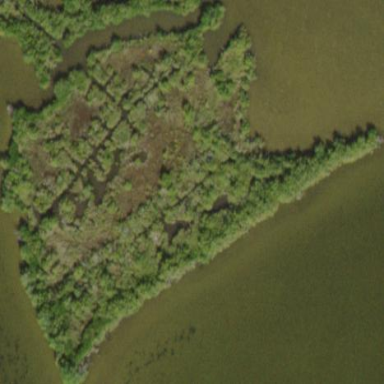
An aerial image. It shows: Mangrove wetland area.